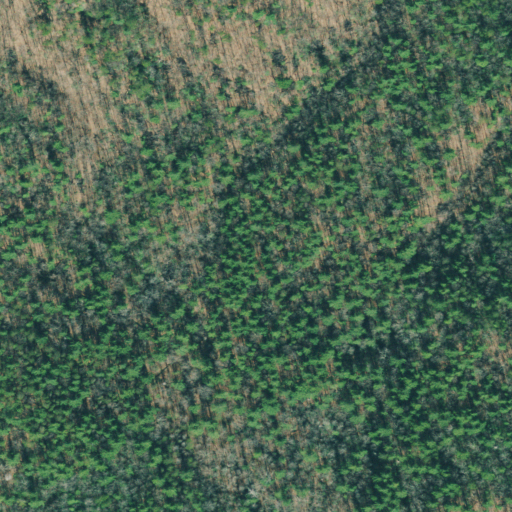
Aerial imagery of mountain in Georgia named Sassafras Mountain containing mixed forest, deciduous forest, and evergreen forest